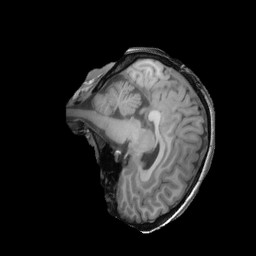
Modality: T1w
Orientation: sagittal
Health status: ill
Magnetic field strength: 3 T